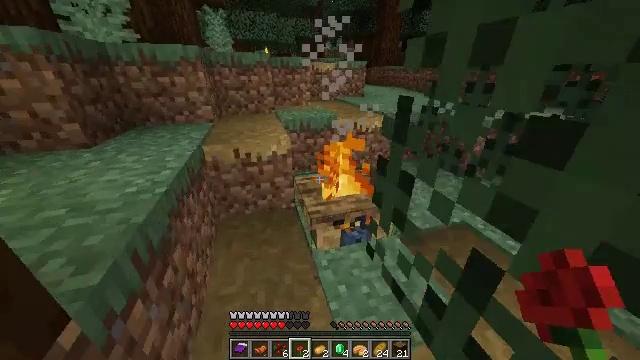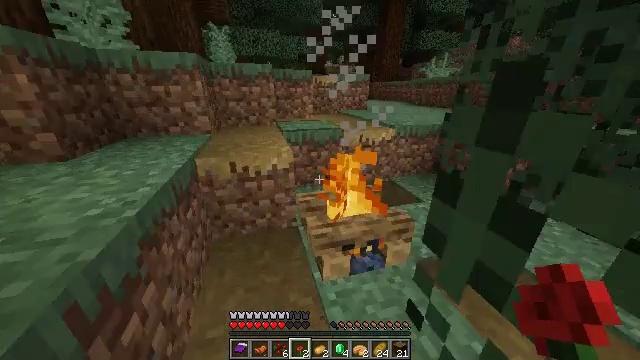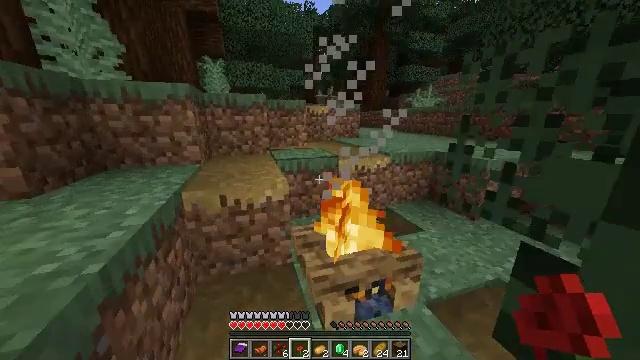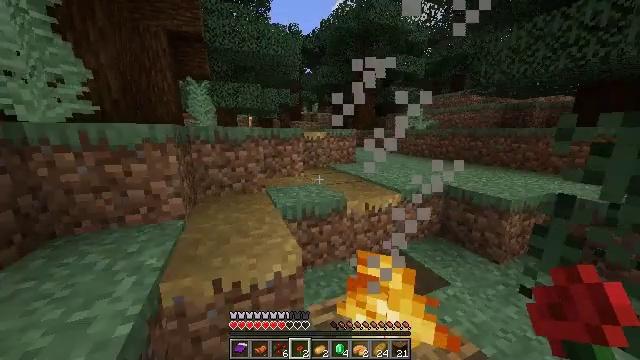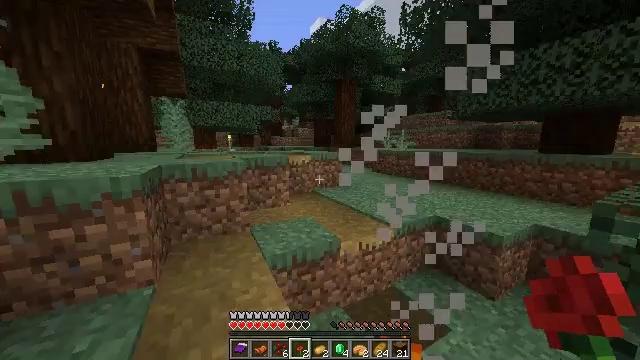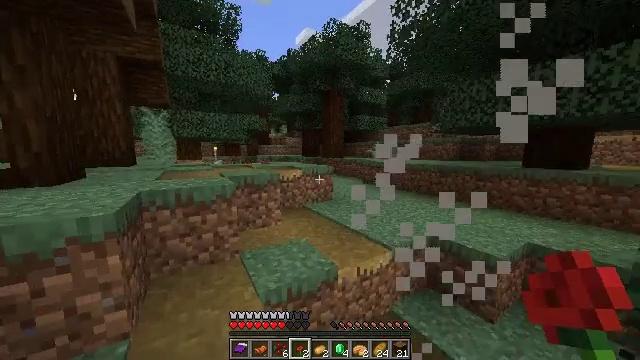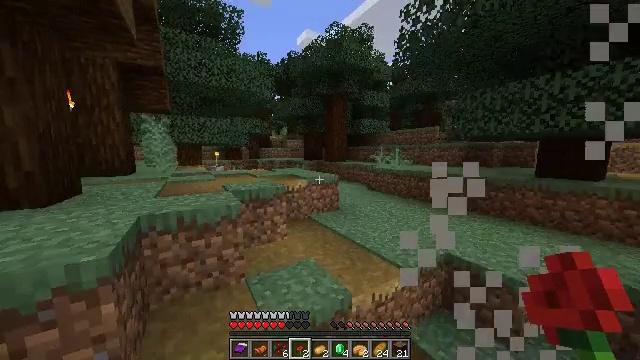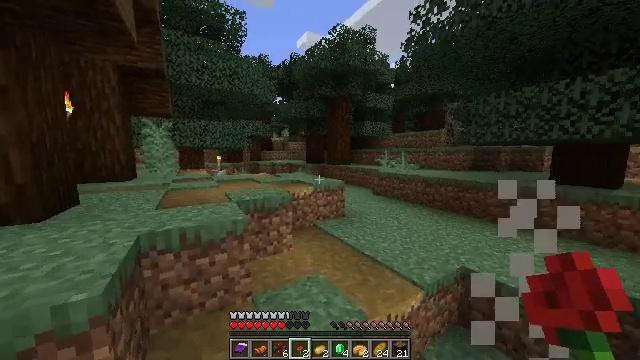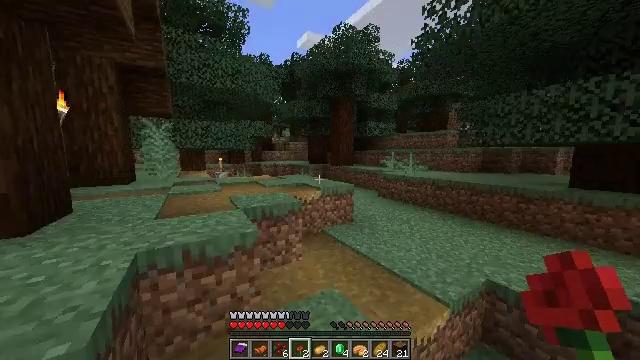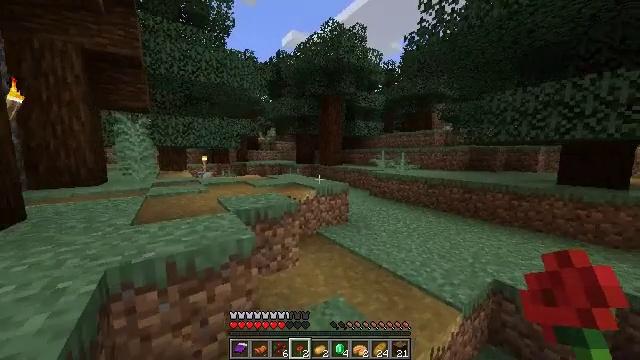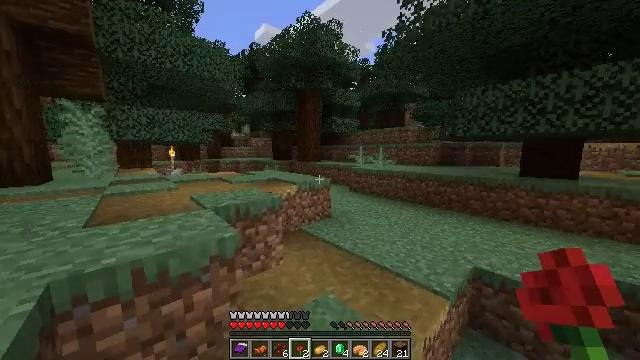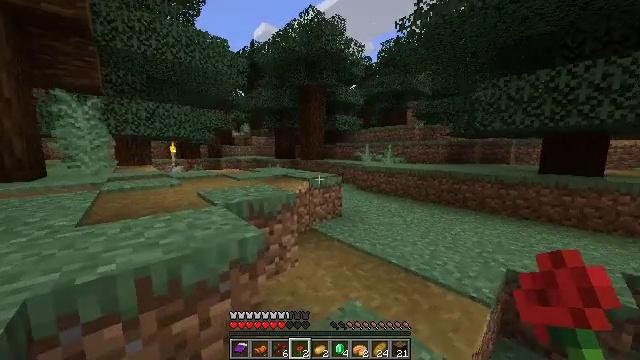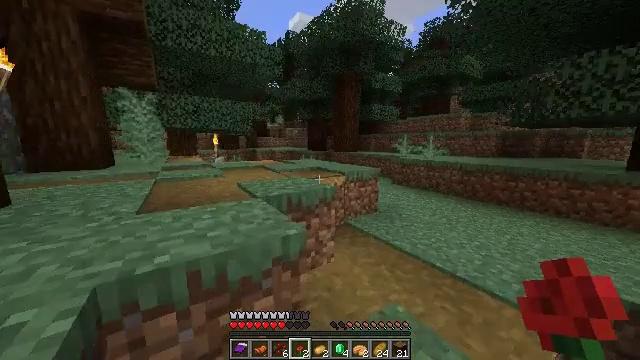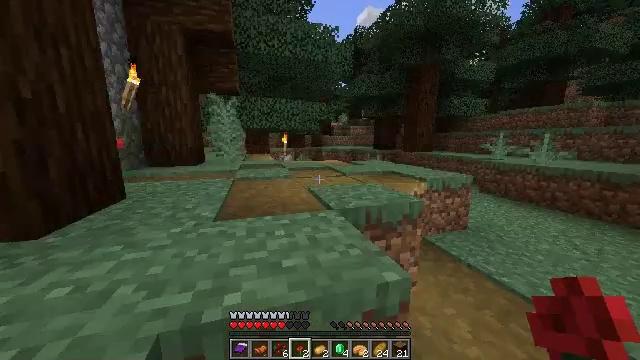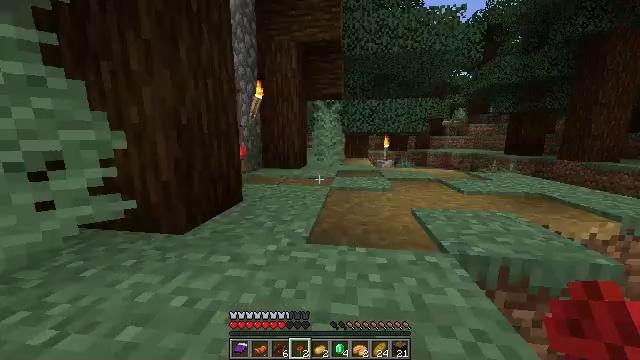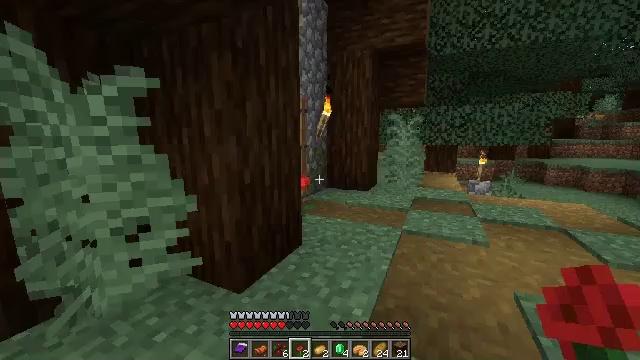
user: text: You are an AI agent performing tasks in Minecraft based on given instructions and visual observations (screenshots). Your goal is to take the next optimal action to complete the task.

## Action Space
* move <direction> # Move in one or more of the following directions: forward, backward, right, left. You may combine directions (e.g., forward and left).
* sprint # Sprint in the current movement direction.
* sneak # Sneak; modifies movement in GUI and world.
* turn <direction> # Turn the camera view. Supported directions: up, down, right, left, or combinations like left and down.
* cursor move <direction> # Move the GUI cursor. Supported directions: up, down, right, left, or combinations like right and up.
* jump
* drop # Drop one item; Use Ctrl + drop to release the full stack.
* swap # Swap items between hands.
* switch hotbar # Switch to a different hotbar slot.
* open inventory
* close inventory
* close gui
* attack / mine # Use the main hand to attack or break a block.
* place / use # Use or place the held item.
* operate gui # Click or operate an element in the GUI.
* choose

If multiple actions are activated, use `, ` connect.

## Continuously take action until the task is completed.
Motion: motion action
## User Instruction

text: craft item air
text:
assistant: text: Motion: move forward and move left, turn up
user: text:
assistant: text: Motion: move forward and move left, turn right and up
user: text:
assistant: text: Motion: move forward and move left, turn right and up, jump
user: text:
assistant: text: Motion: move forward and move left, turn right and up, jump
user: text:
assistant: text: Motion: move forward and move left, turn right and up, jump
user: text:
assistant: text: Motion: move forward and move left, jump
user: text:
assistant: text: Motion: move forward and move left, jump
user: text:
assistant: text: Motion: move forward and move left, jump
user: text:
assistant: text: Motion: move forward and move left, turn right, jump
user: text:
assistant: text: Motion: move forward and move left, turn right, jump
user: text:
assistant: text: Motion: move forward and move left, jump
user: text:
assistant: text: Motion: move forward and move left, turn left and down
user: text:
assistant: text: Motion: move forward, turn left
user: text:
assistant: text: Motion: move forward, turn left, jump
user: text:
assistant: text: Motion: move forward, turn left, jump
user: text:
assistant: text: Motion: move forward, turn left, jump
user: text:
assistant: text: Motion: move forward, turn left, jump
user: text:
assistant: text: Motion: move forward, jump
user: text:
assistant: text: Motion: move forward and move right
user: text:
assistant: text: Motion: move forward and move right
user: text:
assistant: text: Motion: move forward and move right
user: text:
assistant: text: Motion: move forward and move right
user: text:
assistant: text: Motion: move forward and move right
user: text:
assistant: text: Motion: move forward and move right, turn up
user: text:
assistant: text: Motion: move forward and move right
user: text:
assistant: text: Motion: move right
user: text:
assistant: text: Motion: move forward and move right, turn left
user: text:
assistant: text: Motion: move forward and move right, turn left
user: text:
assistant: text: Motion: move forward and move right
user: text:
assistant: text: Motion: no_op